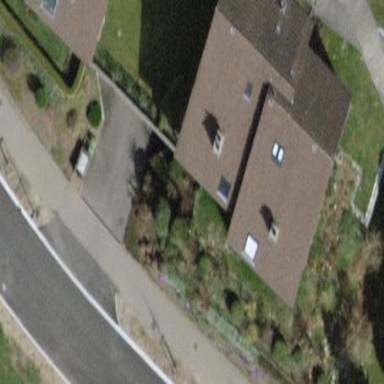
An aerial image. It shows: Detached building.